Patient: sex F, age 65
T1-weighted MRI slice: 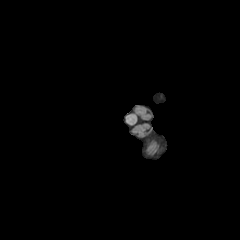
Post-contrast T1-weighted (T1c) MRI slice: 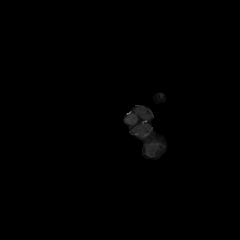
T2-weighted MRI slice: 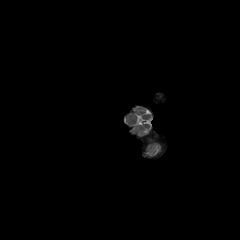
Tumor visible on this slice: no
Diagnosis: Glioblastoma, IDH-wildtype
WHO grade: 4